Aerial crown-view tile of a tropical tree (Barro Colorado Island, Panama), acquired 20240813:
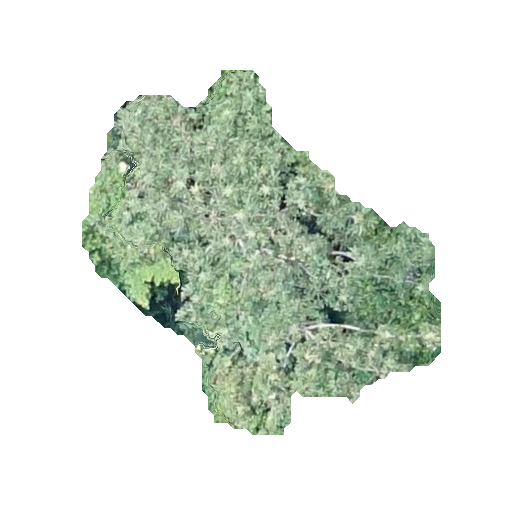
Species: Cecropia insignis
GBIF accepted scientific name: Cecropia insignis
Crown area: 117.665 m²